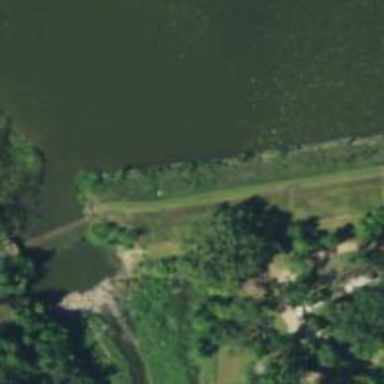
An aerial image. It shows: Dam across waterway.